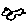
Label: bird